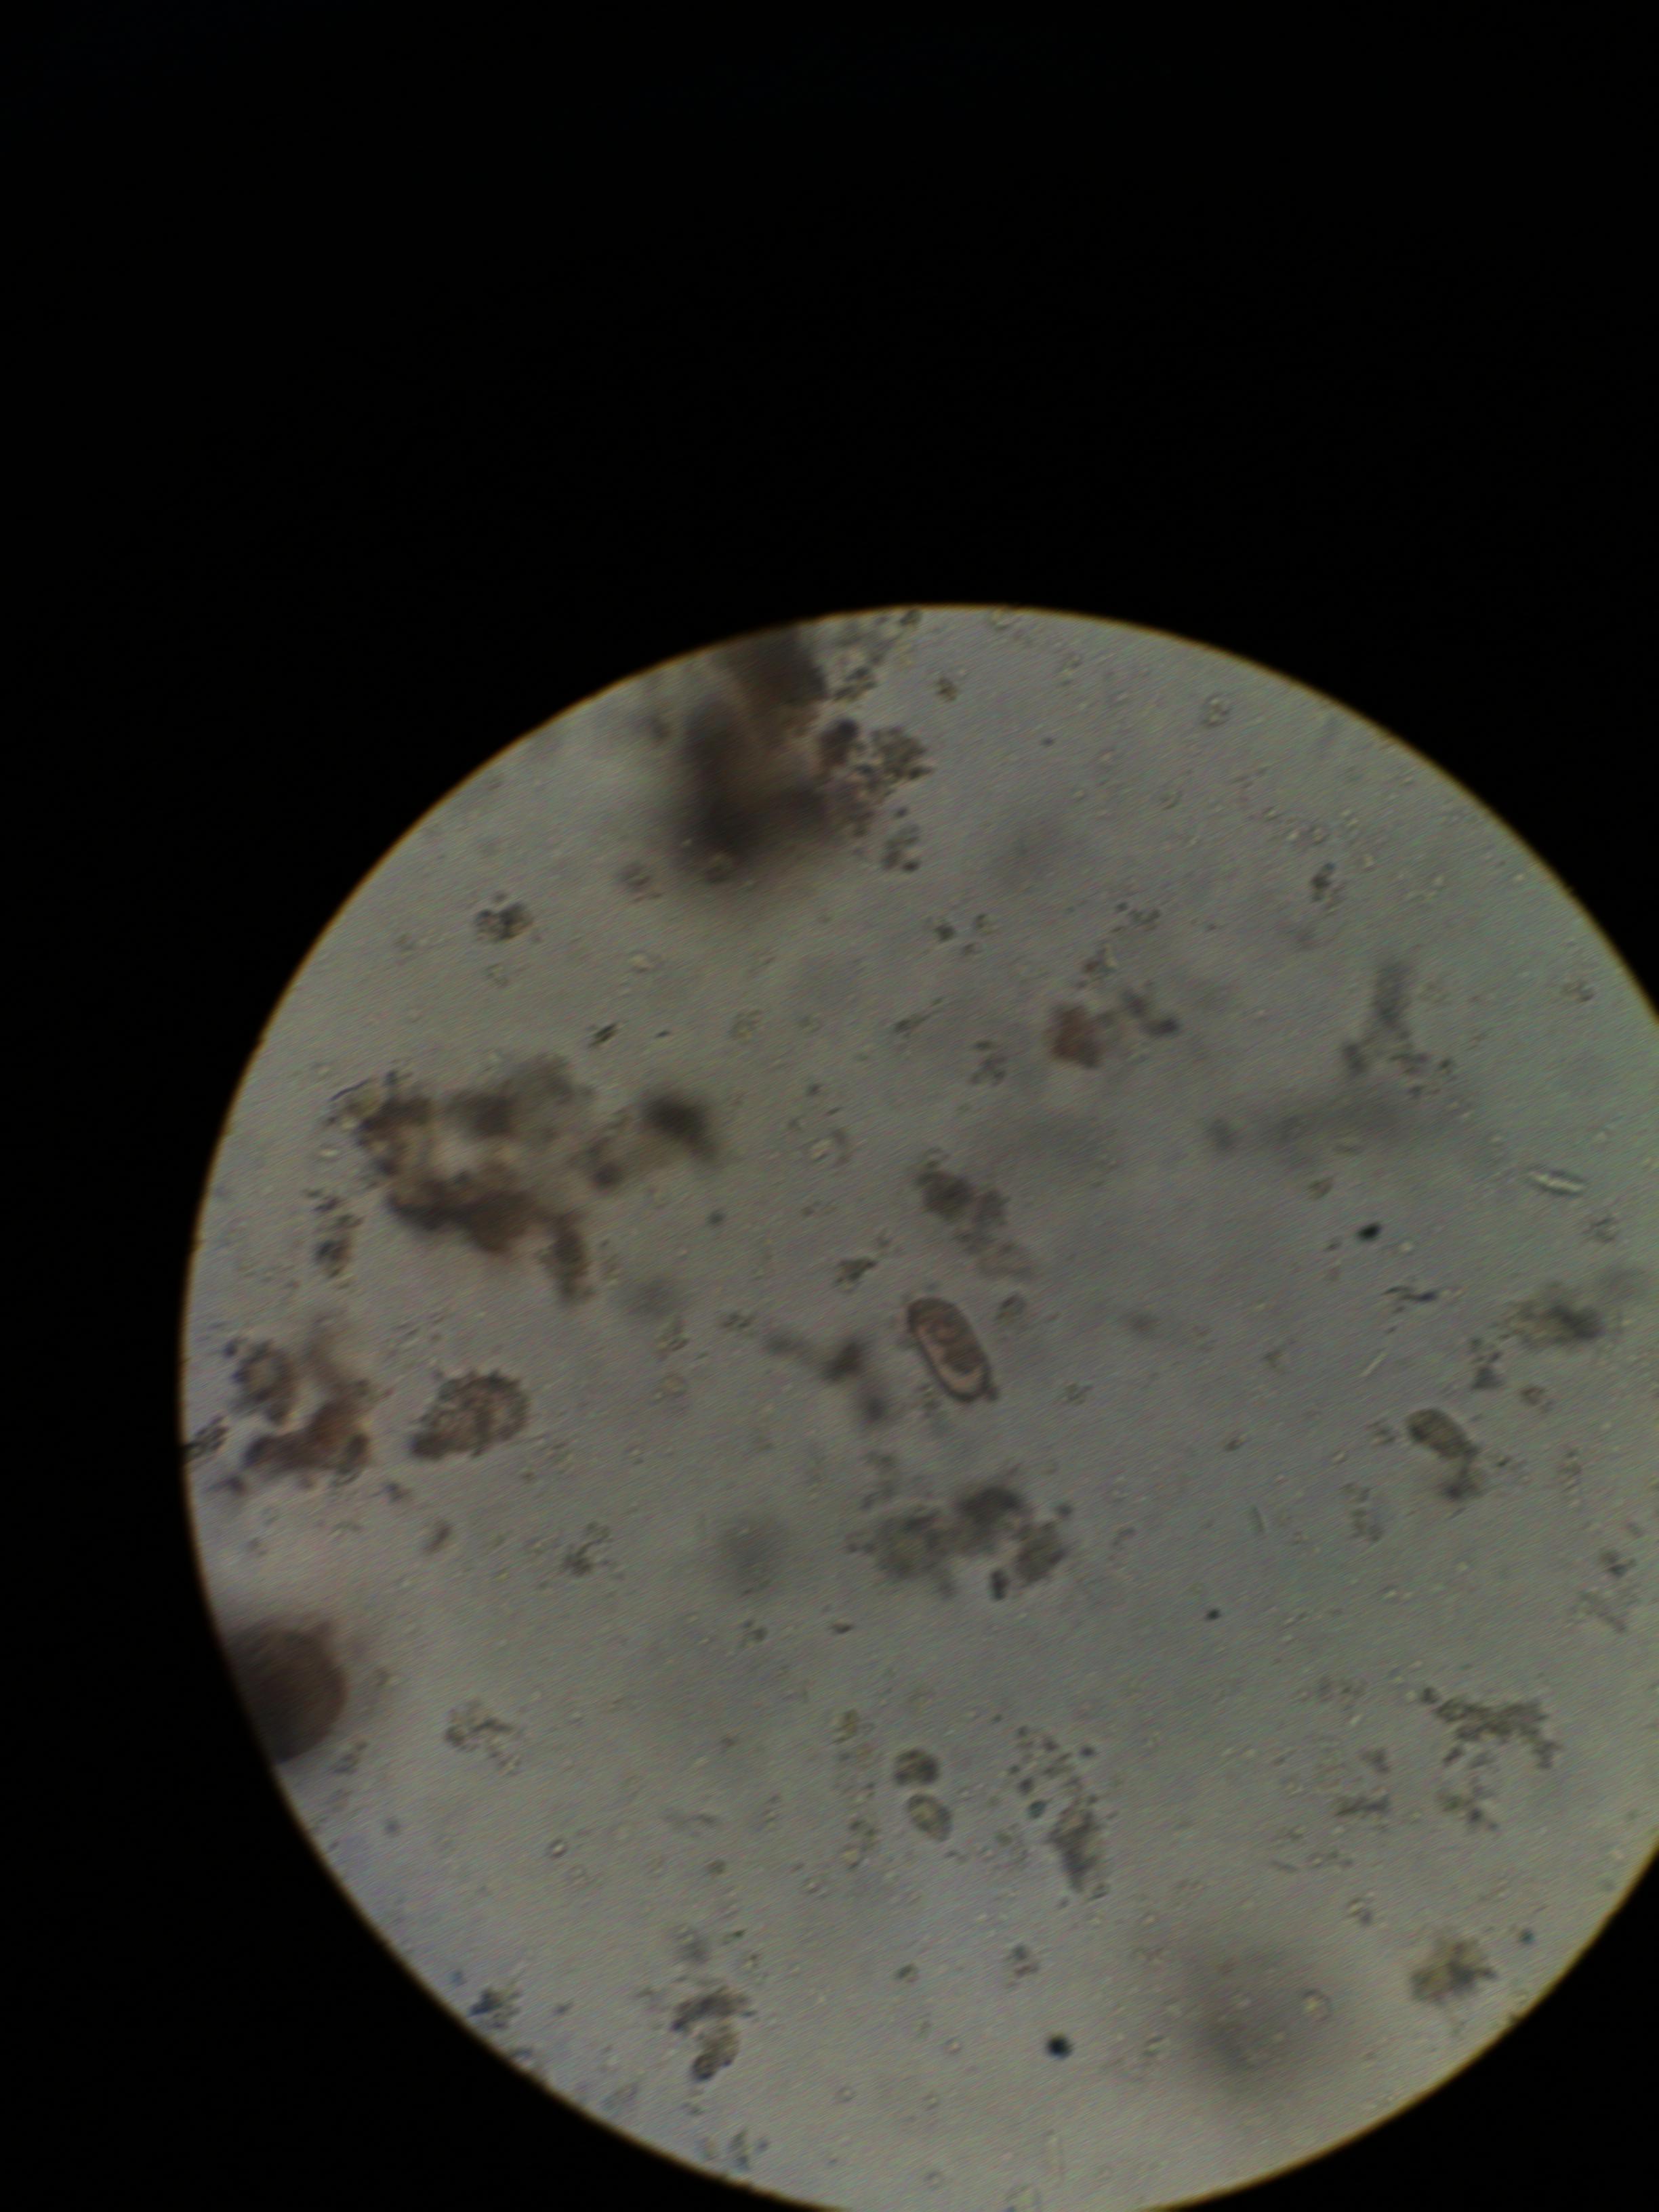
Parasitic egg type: Capillaria philippinensis